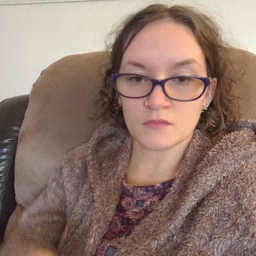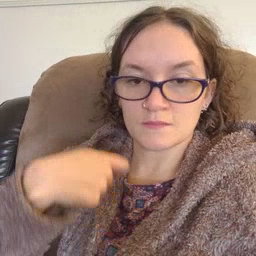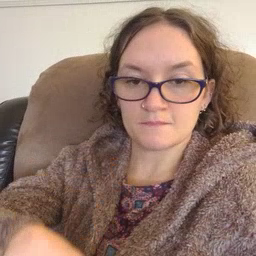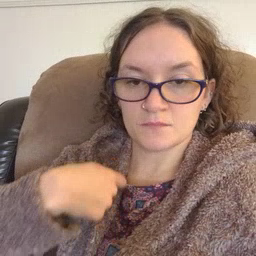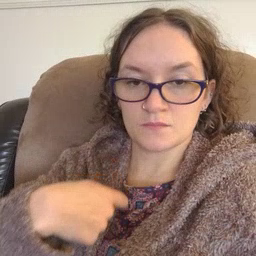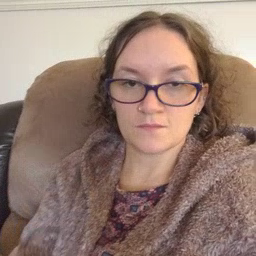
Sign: zipper